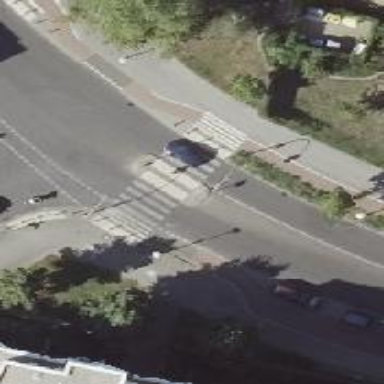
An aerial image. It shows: Marked footway crossing with zebra markings.